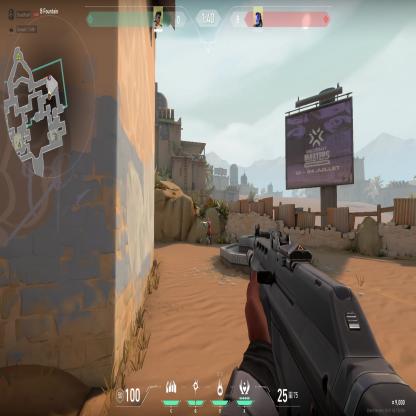
Label: enemy